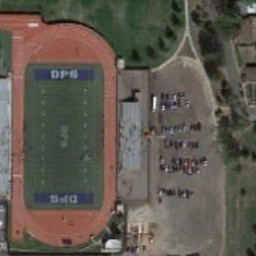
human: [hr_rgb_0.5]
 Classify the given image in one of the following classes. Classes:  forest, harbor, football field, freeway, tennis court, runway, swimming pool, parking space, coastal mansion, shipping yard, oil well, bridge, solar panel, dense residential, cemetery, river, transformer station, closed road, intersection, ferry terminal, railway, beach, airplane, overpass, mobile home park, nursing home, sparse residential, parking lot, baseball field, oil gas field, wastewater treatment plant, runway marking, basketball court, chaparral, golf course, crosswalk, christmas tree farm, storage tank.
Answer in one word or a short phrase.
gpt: football field